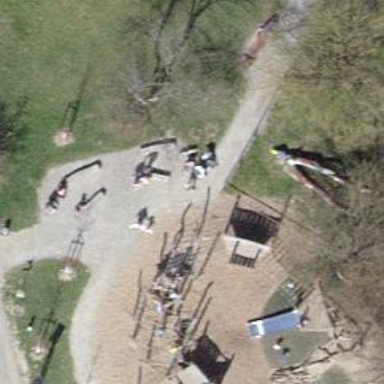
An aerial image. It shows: Bench.